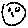
Label: smiley face